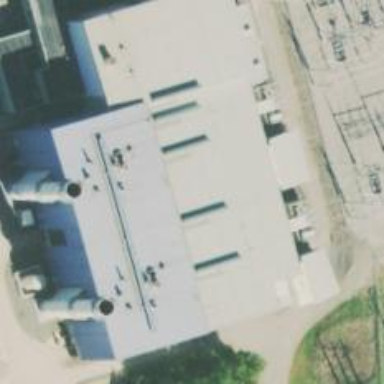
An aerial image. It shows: Gas turbine power generator.